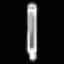
Label: pencil